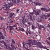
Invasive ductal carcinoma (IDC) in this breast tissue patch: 1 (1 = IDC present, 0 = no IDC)